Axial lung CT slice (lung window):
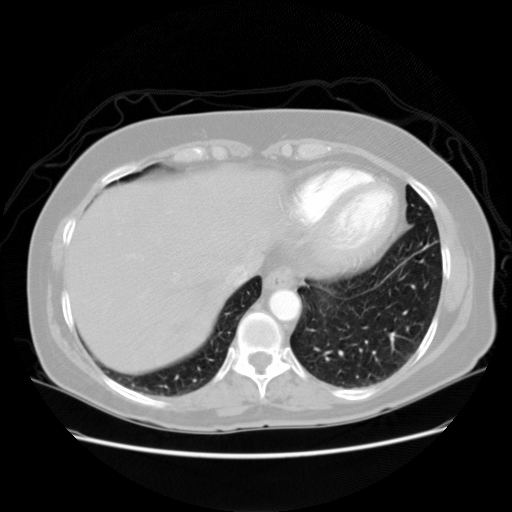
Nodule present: no